Interaction volume radius: 5 \u00c5
Interaction volume height: 35 \u00c5
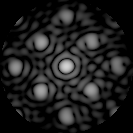
Disorder parameter: 0.2218